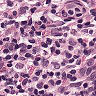
Metastatic tissue present: no